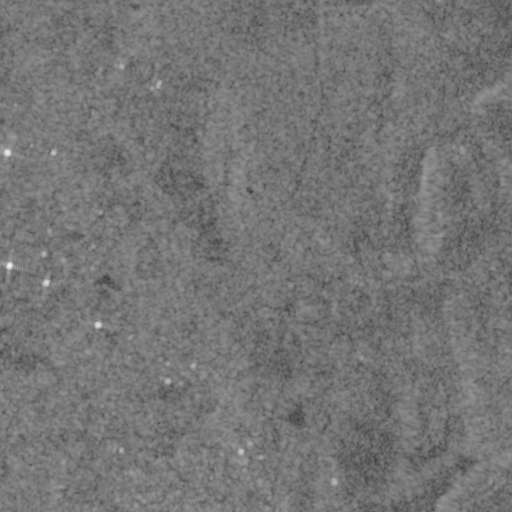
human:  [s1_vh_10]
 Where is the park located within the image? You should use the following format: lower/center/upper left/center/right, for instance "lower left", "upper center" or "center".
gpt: The park is located in the lower center of the image.
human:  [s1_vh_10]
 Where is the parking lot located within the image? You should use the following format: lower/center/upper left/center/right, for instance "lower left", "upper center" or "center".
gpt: The parking lot is located in the lower center of the image.
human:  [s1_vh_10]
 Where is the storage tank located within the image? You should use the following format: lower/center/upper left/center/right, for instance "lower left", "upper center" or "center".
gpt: The storage tank is located in the lower center of the image.
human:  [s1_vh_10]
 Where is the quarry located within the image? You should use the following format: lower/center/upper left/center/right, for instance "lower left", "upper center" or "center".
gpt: There is no quarry in the image.

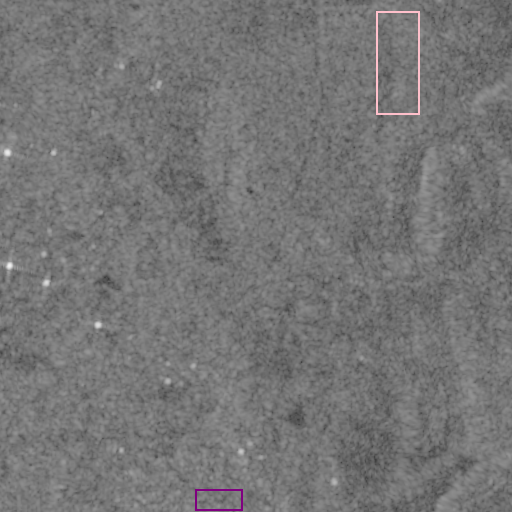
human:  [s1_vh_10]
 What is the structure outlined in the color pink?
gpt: The structure outlined in pink is a crop field.
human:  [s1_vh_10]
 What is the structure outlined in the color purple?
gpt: The structure outlined in purple is a park.
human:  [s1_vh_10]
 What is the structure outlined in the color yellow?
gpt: There is no yellow outline.